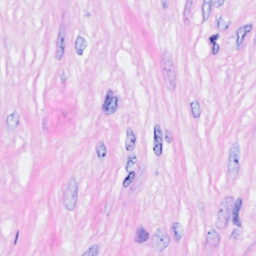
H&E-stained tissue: Breast